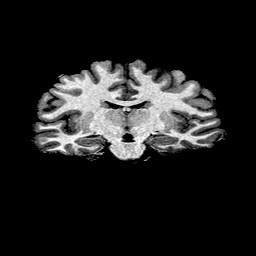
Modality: T1w
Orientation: sagittal
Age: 23
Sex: female
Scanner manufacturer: ge
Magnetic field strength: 3 T
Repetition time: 7.66 s
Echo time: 0.003476 s